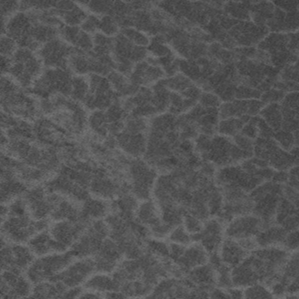
Label: frost